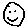
Label: smiley face